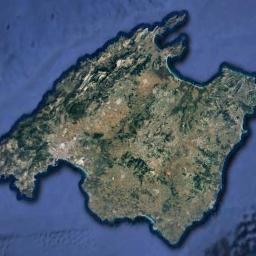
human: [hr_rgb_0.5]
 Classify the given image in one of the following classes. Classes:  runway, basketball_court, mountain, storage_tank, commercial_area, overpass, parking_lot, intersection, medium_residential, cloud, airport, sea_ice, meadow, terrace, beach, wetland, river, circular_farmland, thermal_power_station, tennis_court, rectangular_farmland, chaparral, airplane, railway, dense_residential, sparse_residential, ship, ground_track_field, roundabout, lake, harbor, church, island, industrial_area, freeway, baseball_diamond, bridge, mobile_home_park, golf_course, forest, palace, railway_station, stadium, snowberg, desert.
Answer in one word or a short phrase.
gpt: island